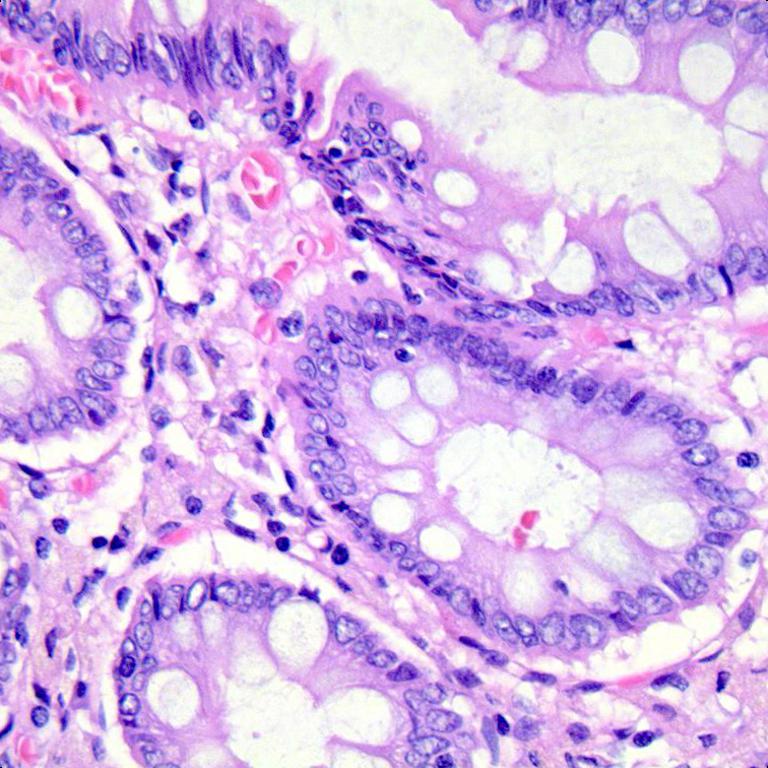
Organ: colon
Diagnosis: benign